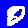
Digit: 0